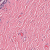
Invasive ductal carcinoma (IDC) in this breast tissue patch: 0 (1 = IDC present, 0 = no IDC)